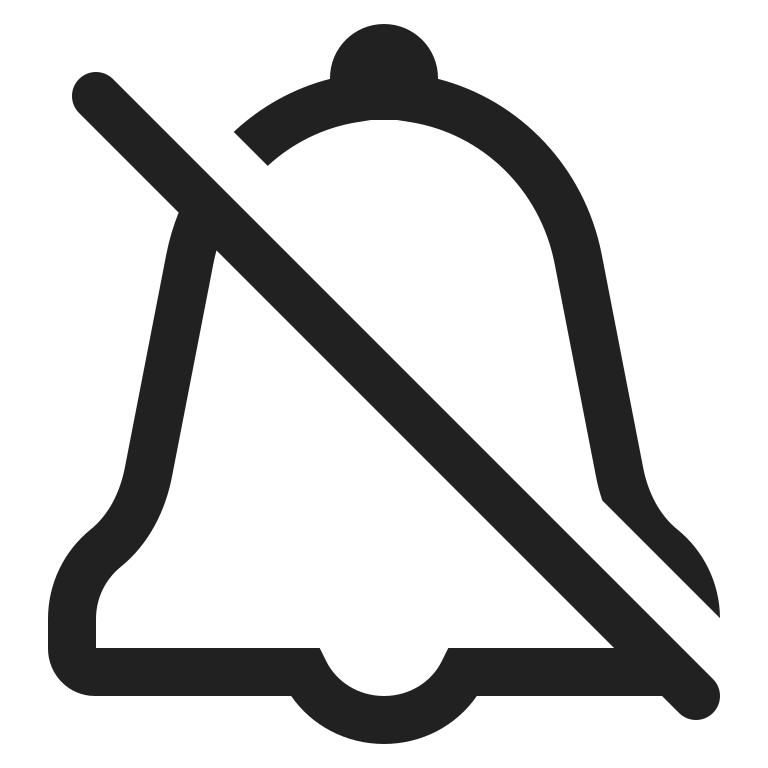
bell with slash high contrast